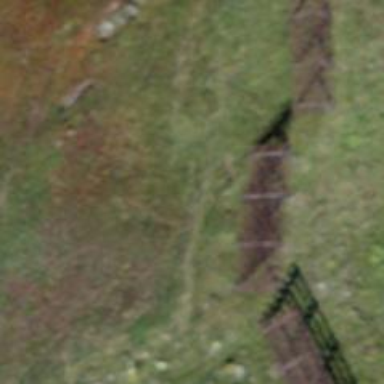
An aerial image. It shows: Snow fence that is man-made.